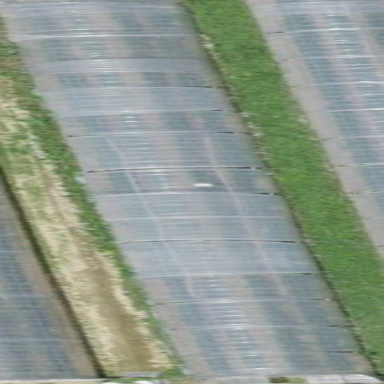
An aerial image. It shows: Greenhouse.